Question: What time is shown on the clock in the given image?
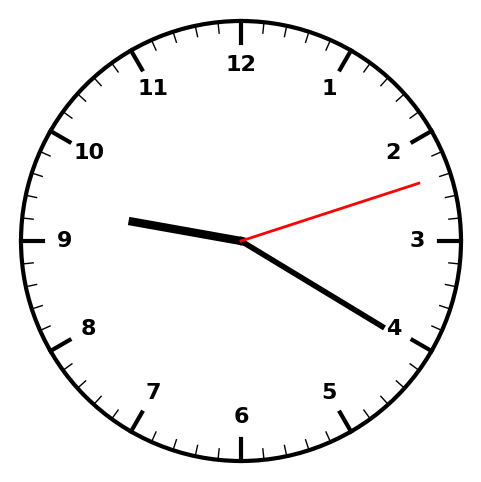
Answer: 09:20:12